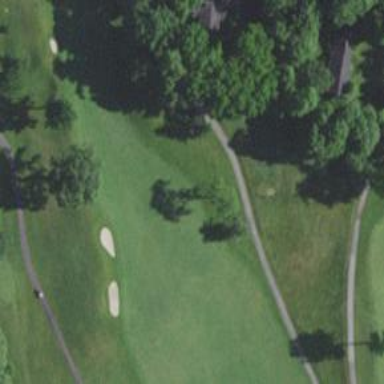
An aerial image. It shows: Path designated for golf carts.